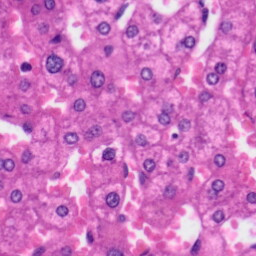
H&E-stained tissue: Liver